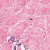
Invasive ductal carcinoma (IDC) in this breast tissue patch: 1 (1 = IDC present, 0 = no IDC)